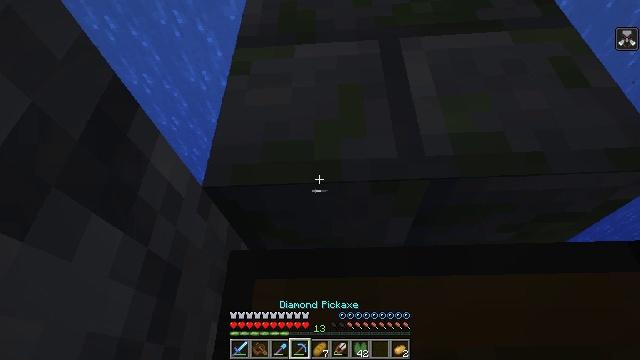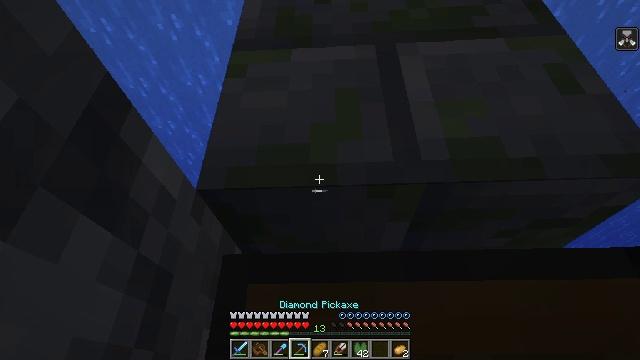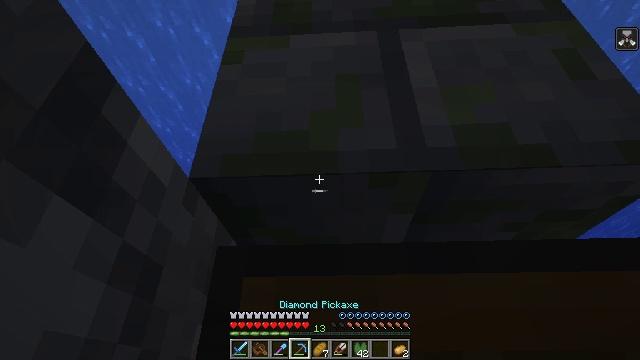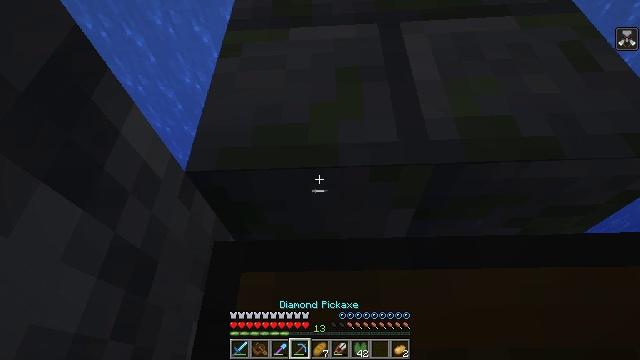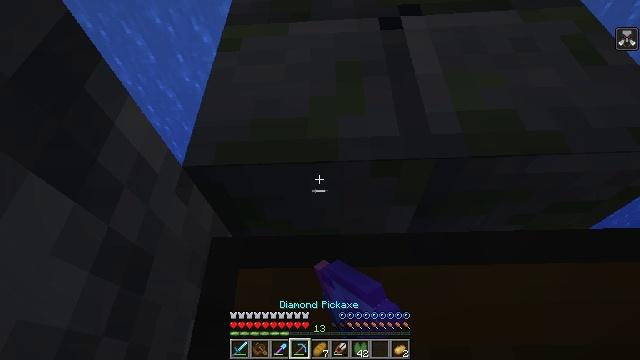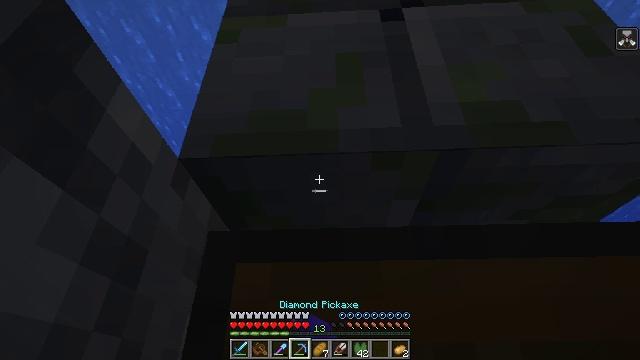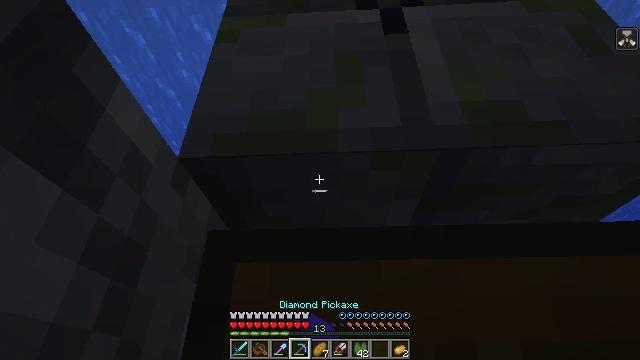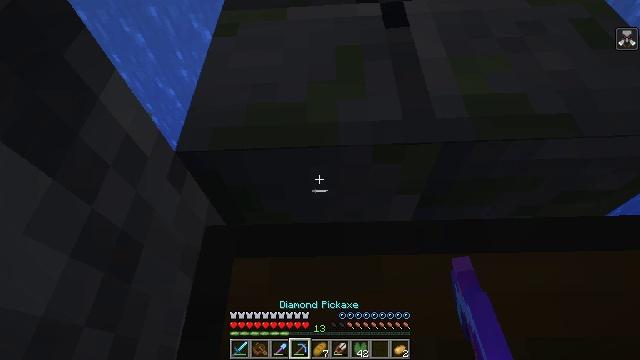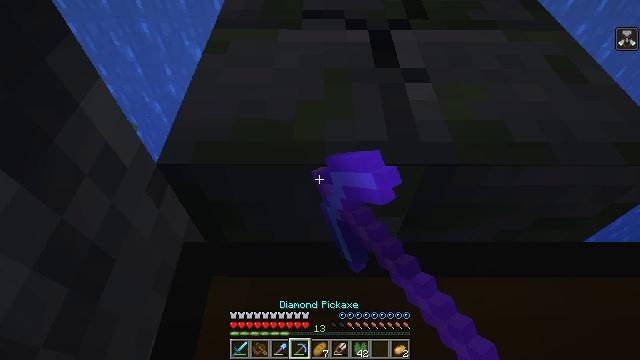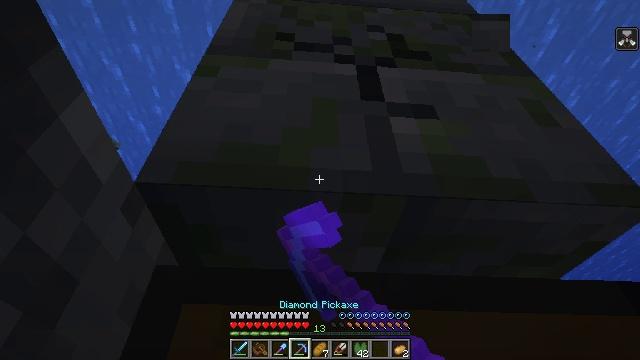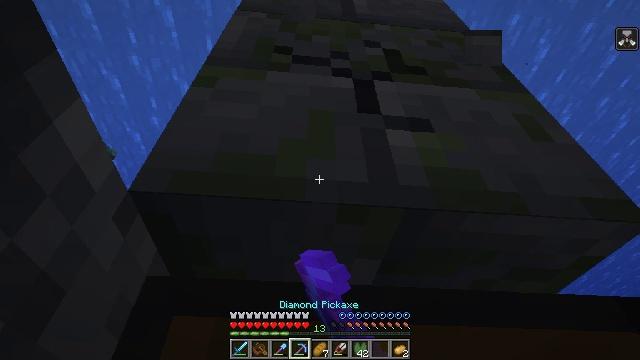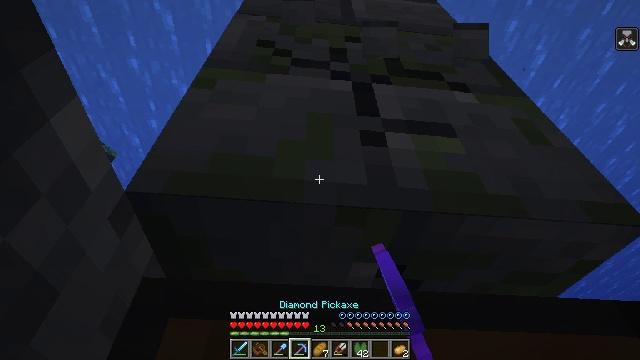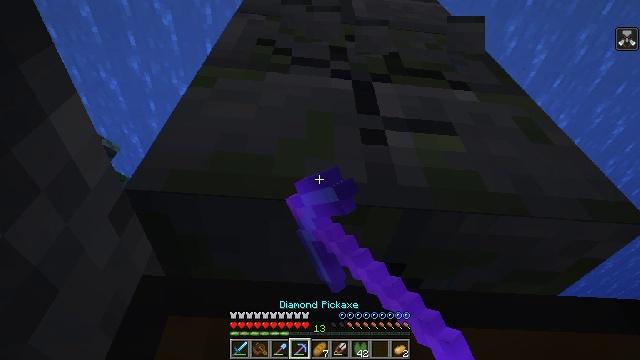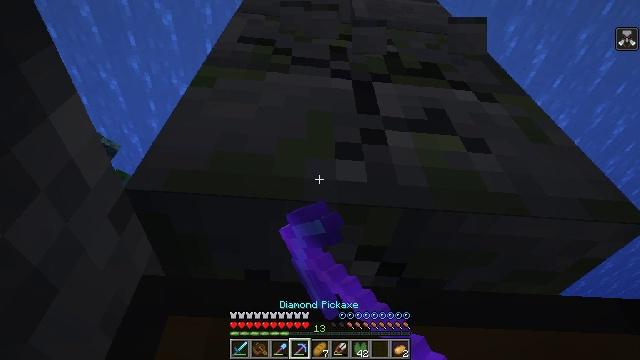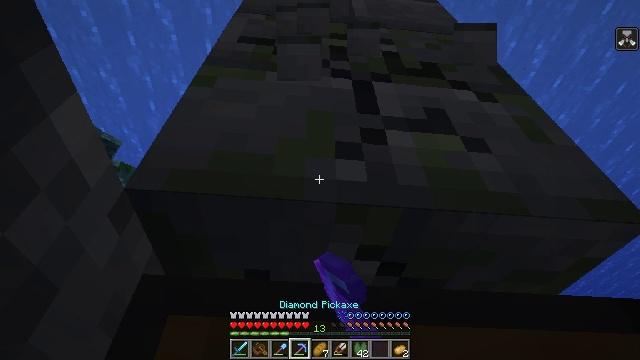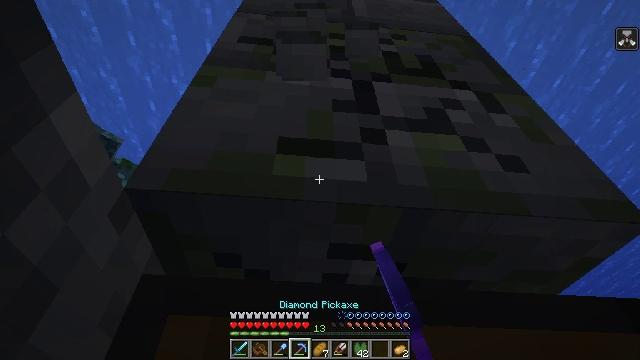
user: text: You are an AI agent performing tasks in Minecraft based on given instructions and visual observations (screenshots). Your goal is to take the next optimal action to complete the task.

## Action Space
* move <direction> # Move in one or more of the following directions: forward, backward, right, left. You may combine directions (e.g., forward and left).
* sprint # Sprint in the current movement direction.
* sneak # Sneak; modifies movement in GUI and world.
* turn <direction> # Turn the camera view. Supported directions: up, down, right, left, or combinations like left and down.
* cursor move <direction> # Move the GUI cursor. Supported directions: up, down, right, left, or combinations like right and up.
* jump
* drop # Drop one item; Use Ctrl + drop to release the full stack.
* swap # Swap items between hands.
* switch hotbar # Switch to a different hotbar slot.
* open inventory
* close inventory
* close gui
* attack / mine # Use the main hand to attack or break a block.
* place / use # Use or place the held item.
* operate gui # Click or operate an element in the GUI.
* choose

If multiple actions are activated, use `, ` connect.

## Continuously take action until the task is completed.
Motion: motion action
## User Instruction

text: Break the mossy stone bricks in a structure.
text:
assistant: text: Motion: turn up
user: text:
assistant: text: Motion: no_op
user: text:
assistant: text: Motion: attack / mine
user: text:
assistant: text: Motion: attack / mine
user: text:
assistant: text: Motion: attack / mine
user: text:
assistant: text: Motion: attack / mine
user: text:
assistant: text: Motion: attack / mine
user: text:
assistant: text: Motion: turn right and up, attack / mine
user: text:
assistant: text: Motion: turn right and up, attack / mine
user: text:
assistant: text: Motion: turn right and up, attack / mine
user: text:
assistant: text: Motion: attack / mine
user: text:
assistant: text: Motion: attack / mine
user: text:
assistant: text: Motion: attack / mine
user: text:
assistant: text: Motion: attack / mine
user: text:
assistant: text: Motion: attack / mine
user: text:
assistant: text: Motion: attack / mine
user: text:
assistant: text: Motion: attack / mine
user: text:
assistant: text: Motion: attack / mine
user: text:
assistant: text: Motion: attack / mine
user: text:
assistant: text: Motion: attack / mine
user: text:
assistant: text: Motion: attack / mine
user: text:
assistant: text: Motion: attack / mine
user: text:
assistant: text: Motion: attack / mine
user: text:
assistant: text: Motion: attack / mine
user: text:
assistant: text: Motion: attack / mine